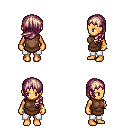
a pixel art fantasy rpg character, female body template, human, tanned skin, brown tunic, white pants, white blonde left-swept hairstyle, bracelets, four views (front, back, left, right), 2x2 character sprite sheet, small pixel art, hard edges, no anti-aliasing